Field crop: tomato
Growth stage: 1
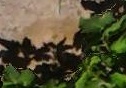
Species: tomato